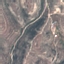
Label: HerbaceousVegetation